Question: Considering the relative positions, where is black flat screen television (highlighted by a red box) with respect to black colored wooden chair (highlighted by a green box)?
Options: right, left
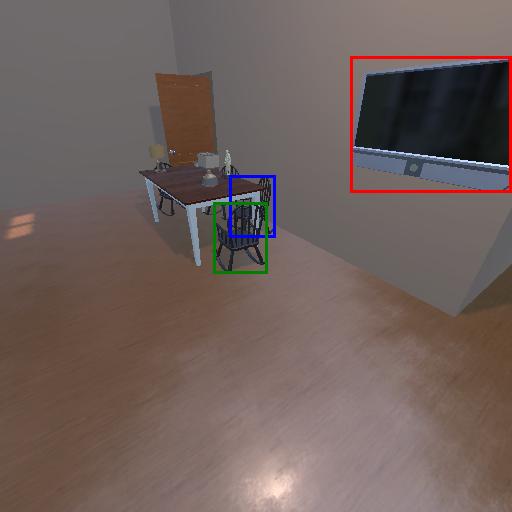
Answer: right